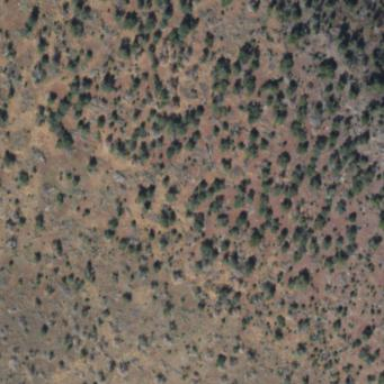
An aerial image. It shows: Area covered in scrub vegetation.